Interaction volume radius: 5 \u00c5
Interaction volume height: 10 \u00c5
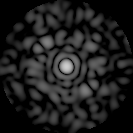
Disorder parameter: 0.8783